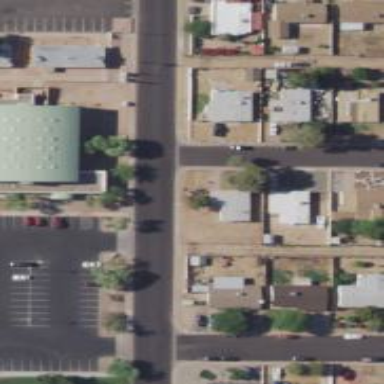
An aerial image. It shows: Alley classified as service road.